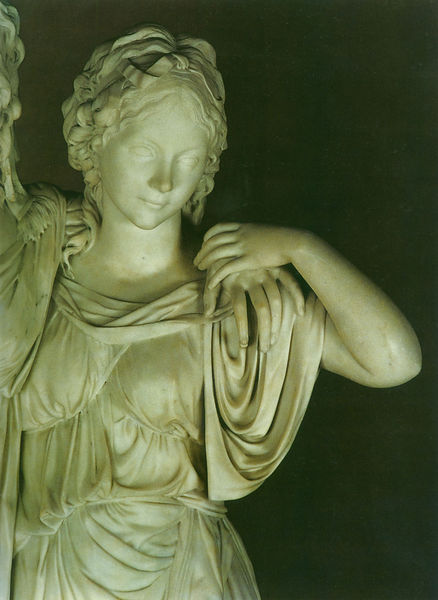
Titel: Doppelstandbild der Prinzessinnen Luise und Friederike von Preußen
Künstler: Johann Gottfried Schadow
Institution: Berlin, Staatliche Museen - Preußischer Kulturbesitz
Schlagwörter: gruppe, hand, elegant, frau, grau, kleid, marmor, mund, nase, jung, augen, falten, hals, hände, figur, gewand, klassizismus, locken, schön, zart, statue, haarband, klassik, antikisch, klassizistisch, fra, bernini, grazie, canova, schöne, aflten